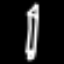
Label: pencil